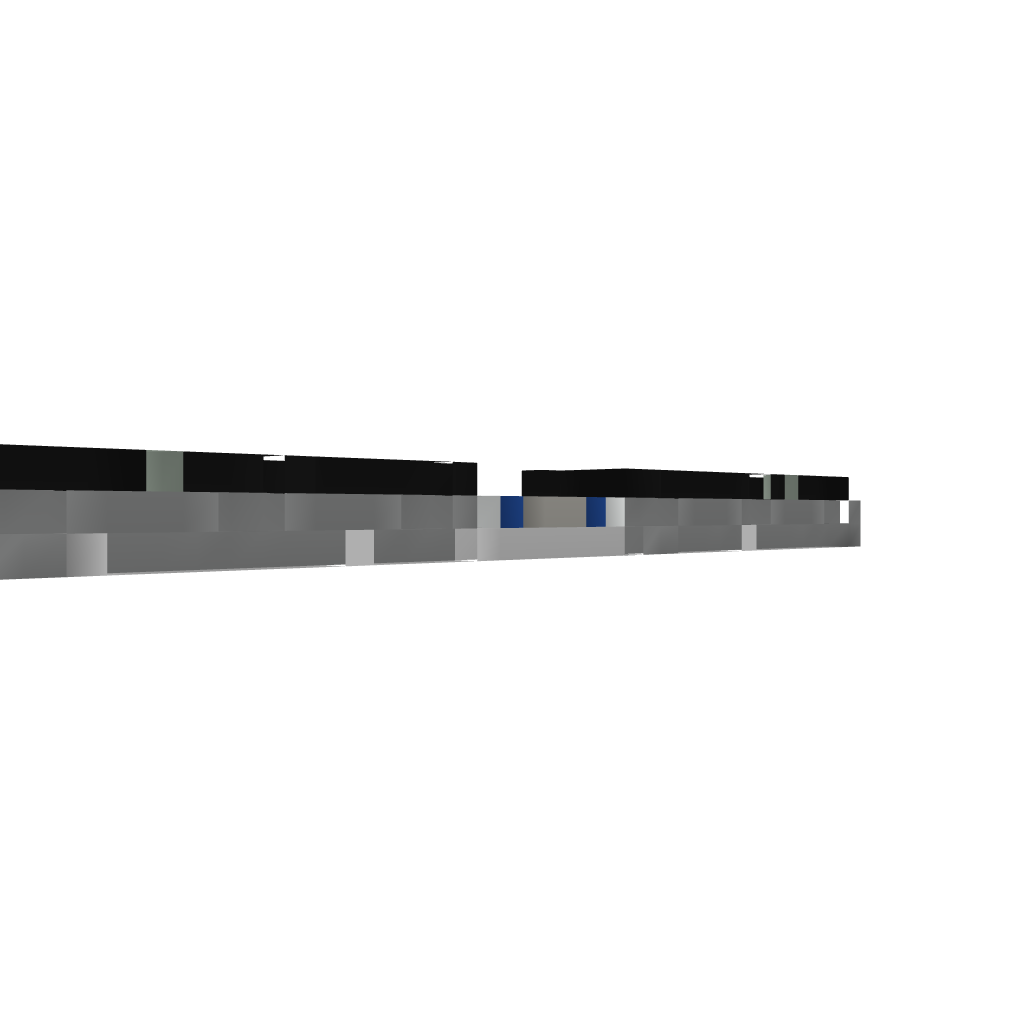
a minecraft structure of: Firework machine!